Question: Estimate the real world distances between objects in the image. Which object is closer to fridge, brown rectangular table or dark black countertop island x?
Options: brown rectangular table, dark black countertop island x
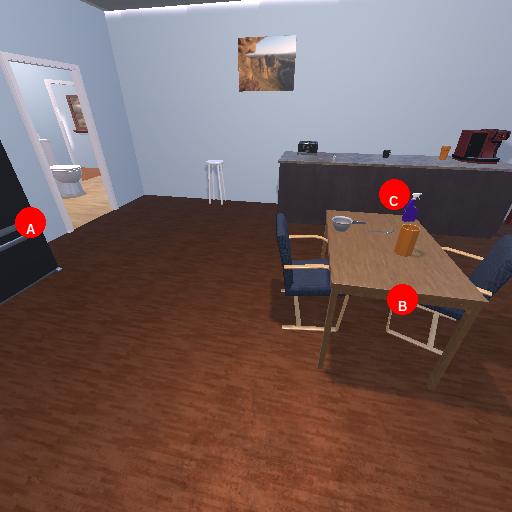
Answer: brown rectangular table